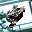
Label: 9